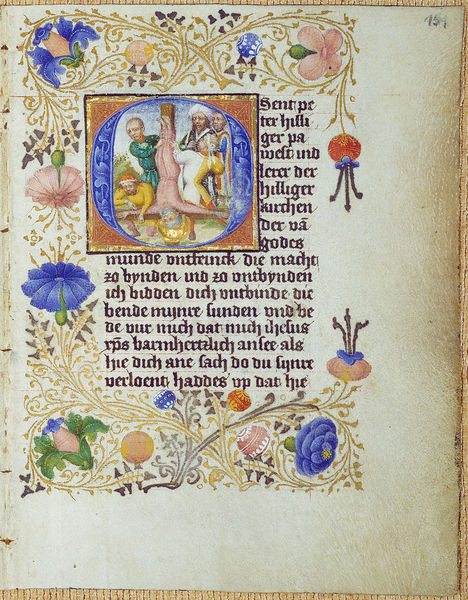
Titel: Lochner-Gebetsbuch
Künstler: Stefan Lochner
Institution: Darmstadt, Universitäts- und Landesbibliothek
Schlagwörter: blau, gelb, blumen, männer, zeichnung, blüten, rot, malerei, muster, ornament, bibel, gold, pflanzen, schrift, farben, floral, ornamente, buch, kreuz, seite, text, buchseite, pergament, heiligenschein, kreuzigung, leid, miniatur, petrus, handschrift, tarot, latein, inkunabel, kopfüber, codex, paulus, gehängter, initialie, buchmalerein, codey, bewohnte initialie